В схеме на рисунке емкости конденсаторов одинаковы и равны $C$, сопротивления резисторов $r$ и $2r$, напряжение батарейки $U_0$.
Какой заряд протечет через перемычку $AB$ после замыкания ключа?
Какой заряд протек бы по перемычке, если бы между точками $A$ и $B$ был включен резистор сопротивлением $R$? Все элементы цепи считать идеальными.
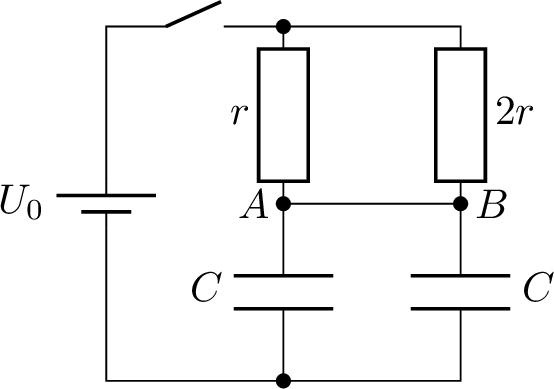
Темы:
T, Электричество, Цепи, RC-цепи, Цепь с конденсатором, Всероссийские, Неравновесный процесс, Электрические цепи, Цепь с резистором